Field crop: maize
Growth stage: 2
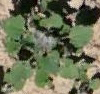
Species: chenopodium